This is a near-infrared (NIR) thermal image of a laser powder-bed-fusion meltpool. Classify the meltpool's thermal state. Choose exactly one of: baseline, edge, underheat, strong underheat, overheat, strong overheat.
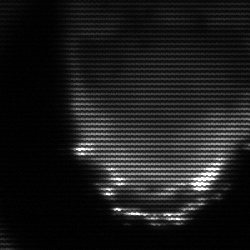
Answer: edge